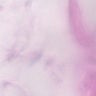
Metastatic tissue present: no